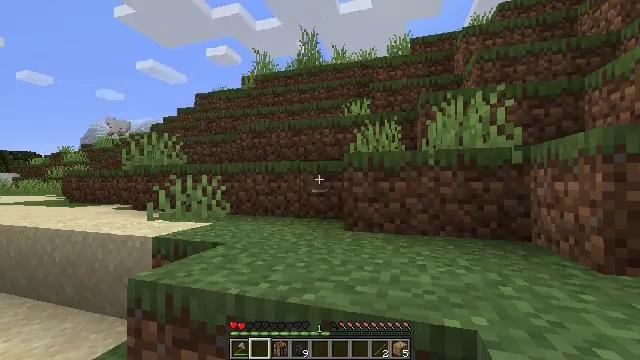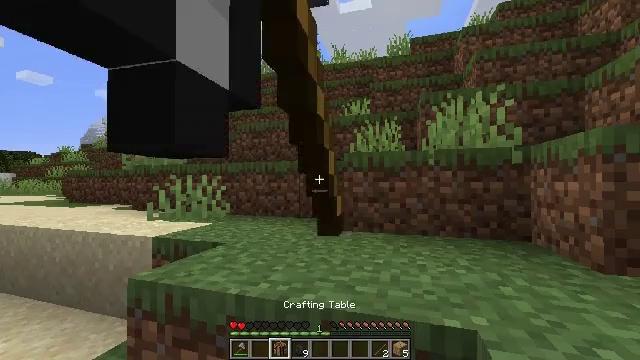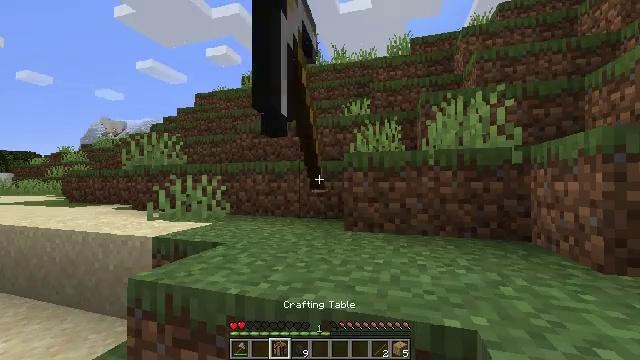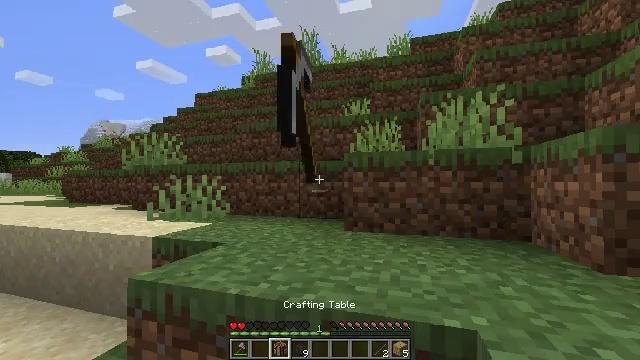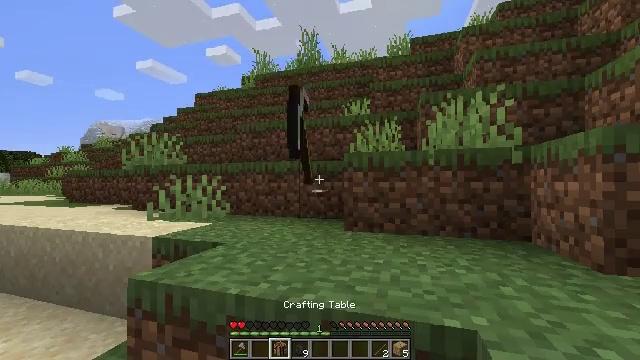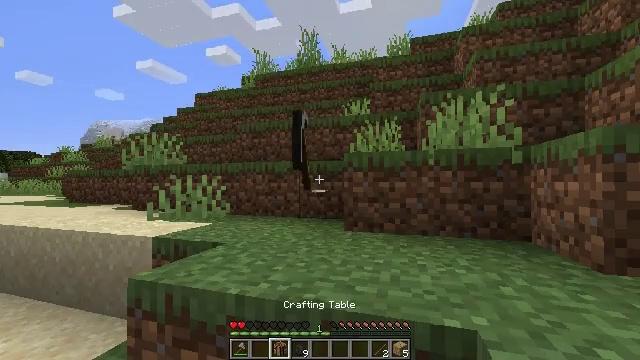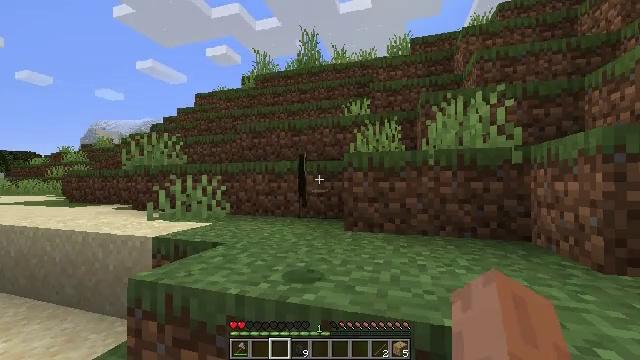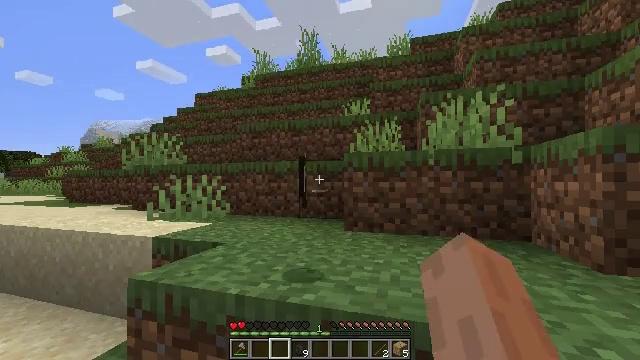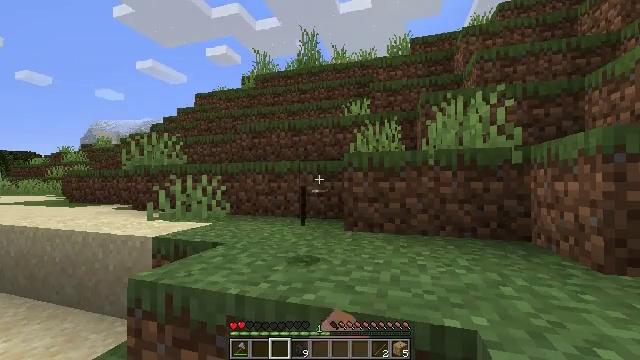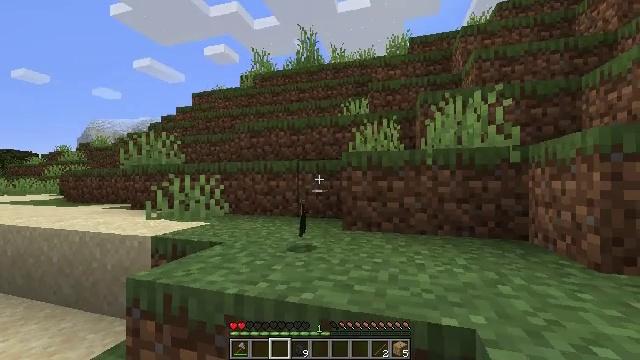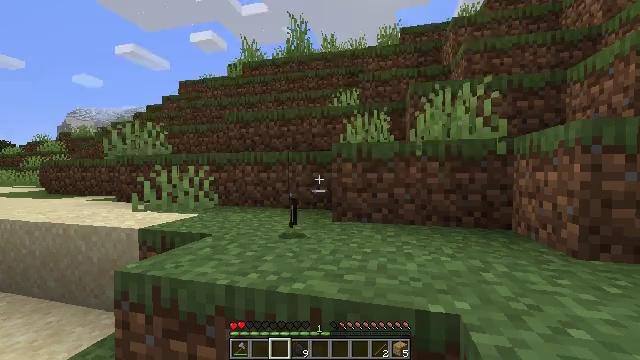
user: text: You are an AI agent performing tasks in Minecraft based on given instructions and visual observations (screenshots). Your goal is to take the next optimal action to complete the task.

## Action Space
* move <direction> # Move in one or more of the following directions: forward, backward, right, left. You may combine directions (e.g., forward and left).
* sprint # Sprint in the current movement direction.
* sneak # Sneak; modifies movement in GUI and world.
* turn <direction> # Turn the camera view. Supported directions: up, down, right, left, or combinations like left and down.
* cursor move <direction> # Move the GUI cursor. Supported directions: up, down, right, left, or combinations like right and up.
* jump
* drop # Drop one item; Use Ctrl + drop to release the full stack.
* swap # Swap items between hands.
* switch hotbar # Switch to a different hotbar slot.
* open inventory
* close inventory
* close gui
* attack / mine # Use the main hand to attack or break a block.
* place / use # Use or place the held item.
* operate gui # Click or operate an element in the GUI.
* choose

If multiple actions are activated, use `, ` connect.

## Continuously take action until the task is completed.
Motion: motion action
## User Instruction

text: Remove a crafting table from the inventory.
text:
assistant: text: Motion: no_op
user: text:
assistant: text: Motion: no_op
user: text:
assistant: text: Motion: no_op
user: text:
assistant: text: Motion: no_op
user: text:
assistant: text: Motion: no_op
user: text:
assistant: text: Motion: drop
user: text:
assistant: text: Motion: drop
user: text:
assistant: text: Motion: drop
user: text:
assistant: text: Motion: no_op
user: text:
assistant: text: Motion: turn right and down
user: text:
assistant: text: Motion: sprint